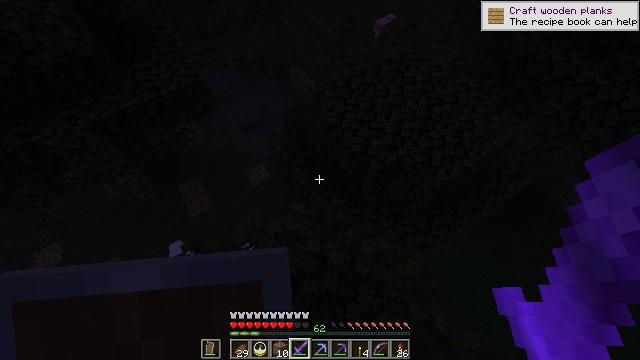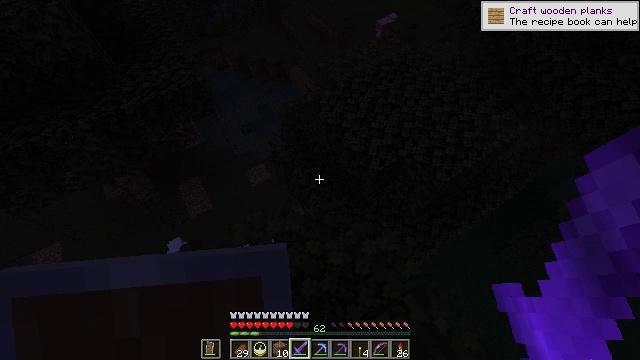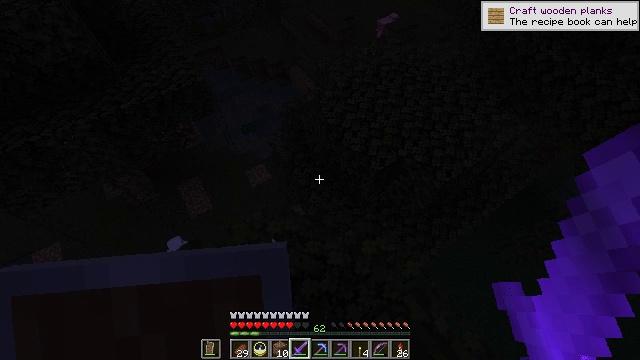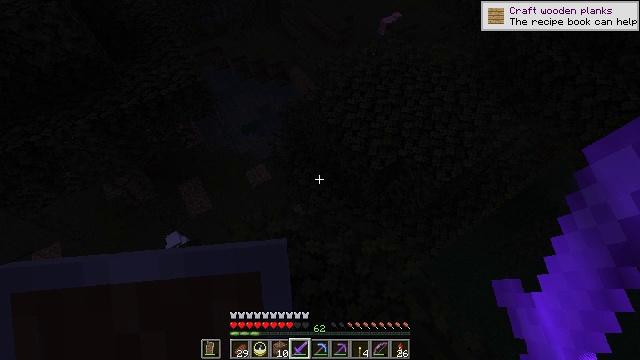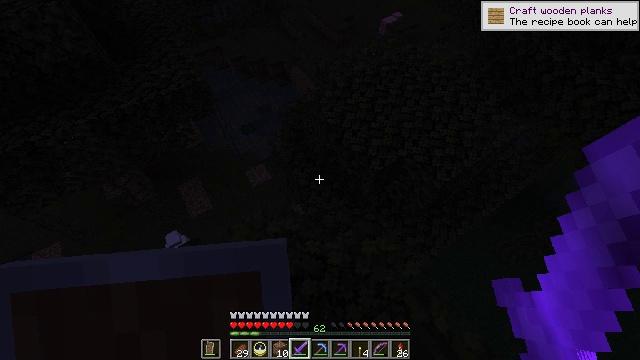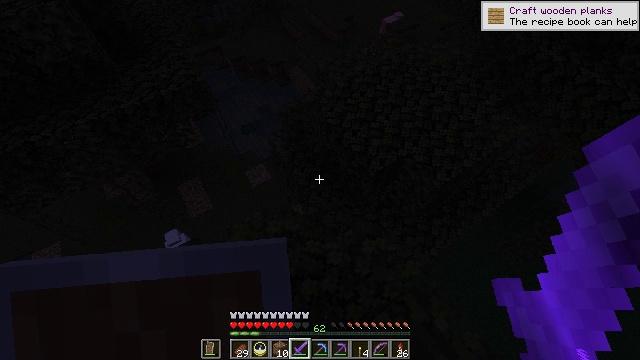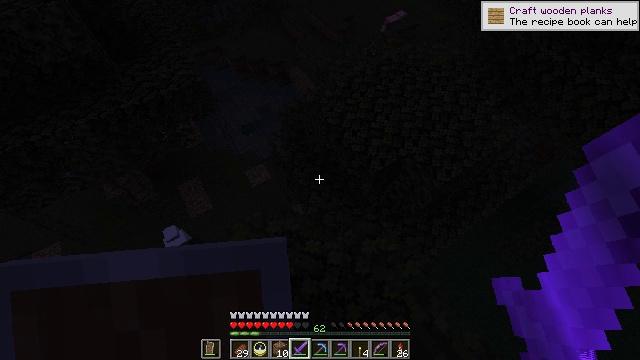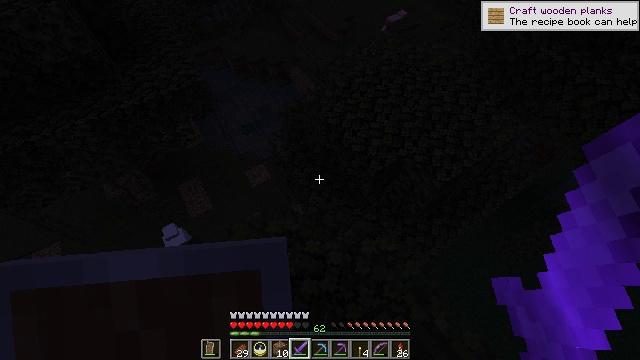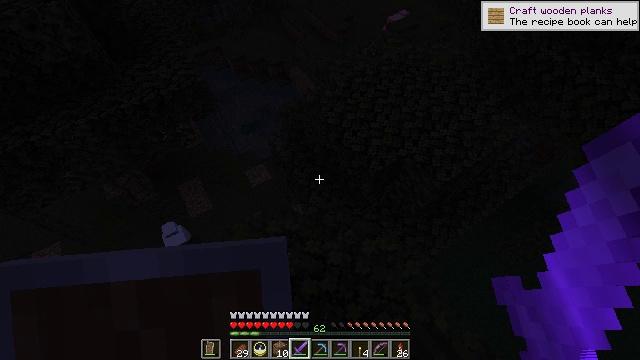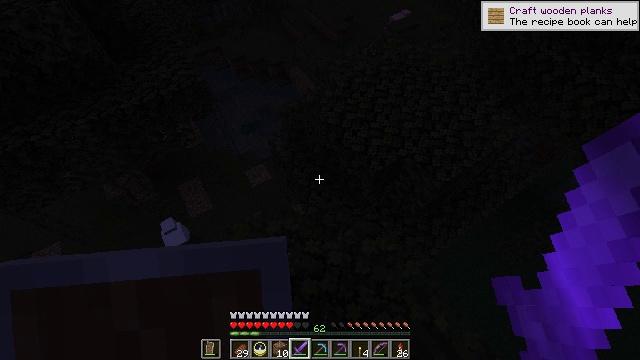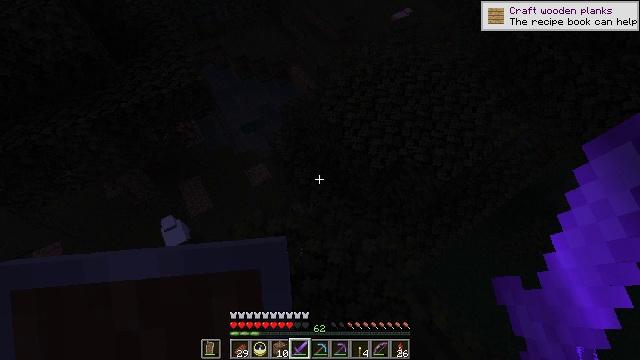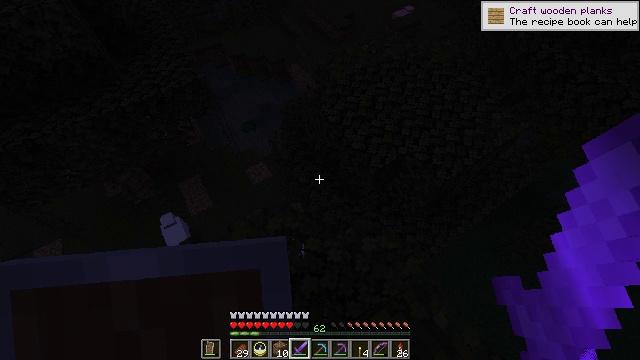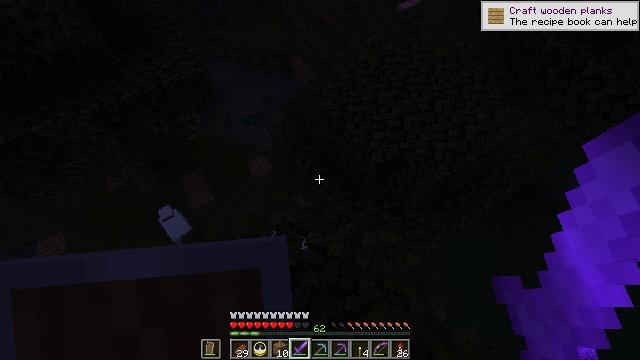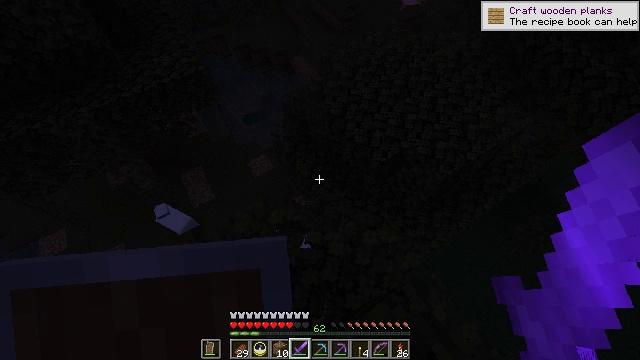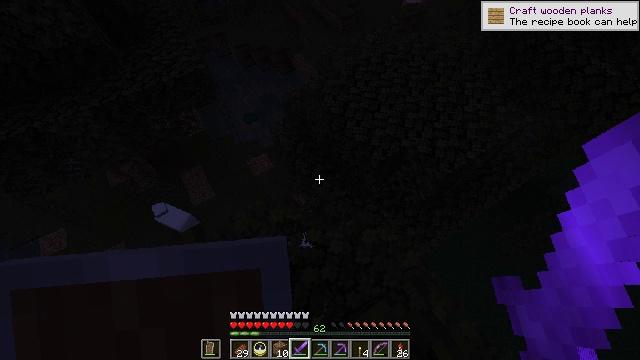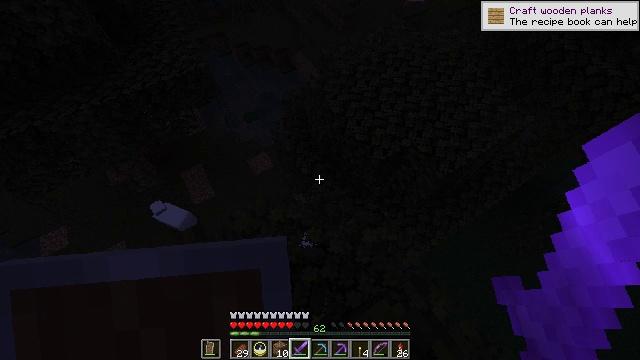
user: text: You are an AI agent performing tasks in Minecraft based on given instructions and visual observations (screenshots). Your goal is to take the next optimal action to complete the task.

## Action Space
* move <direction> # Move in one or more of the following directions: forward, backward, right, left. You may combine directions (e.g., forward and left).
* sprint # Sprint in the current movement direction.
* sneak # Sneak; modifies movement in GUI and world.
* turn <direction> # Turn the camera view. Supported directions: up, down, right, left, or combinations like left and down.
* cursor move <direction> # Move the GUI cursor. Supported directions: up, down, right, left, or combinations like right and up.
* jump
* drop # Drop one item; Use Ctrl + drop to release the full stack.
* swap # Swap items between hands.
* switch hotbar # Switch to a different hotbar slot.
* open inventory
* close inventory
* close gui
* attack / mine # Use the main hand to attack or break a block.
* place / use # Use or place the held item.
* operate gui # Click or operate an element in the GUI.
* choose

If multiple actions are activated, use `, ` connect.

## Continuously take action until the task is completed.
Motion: motion action
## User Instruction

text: Hunt mobs.
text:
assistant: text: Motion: no_op
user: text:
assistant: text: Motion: no_op
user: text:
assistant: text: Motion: no_op
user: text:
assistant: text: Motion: no_op
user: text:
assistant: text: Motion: no_op
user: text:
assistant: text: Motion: no_op
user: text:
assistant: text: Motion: no_op
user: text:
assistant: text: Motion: no_op
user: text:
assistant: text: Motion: no_op
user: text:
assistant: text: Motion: no_op
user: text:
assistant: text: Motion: no_op
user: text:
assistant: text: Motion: turn down
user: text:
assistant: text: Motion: no_op
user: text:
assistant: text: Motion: no_op
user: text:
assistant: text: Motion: no_op
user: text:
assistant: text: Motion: no_op
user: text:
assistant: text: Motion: no_op
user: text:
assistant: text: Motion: no_op
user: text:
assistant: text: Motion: turn right
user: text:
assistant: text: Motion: no_op
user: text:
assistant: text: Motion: no_op
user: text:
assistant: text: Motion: no_op
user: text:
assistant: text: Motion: no_op
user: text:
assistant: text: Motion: no_op
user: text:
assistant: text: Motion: no_op
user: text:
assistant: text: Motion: no_op
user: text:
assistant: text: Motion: no_op
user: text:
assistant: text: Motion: no_op
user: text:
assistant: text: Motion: no_op
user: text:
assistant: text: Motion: move forward